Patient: sex F, age 19
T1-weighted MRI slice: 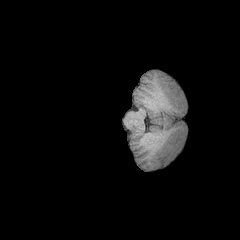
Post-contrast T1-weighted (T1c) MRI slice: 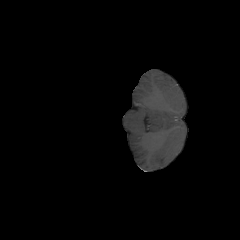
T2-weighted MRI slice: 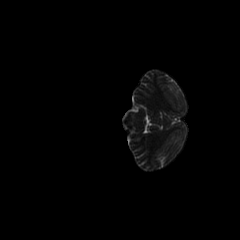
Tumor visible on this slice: no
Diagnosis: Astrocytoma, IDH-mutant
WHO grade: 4